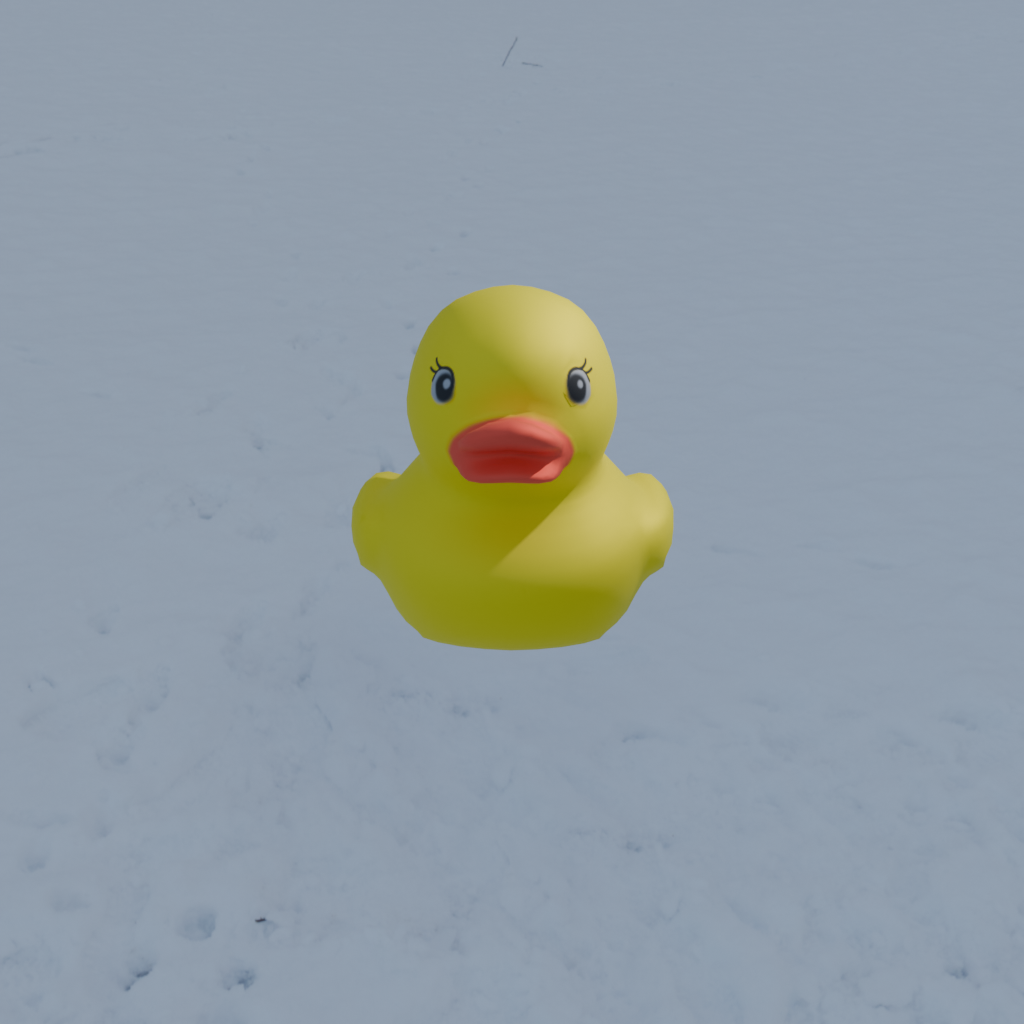
an image of a yellow rubber duck seen from <front> in a snow-covered beach with a cloudy winter sky.